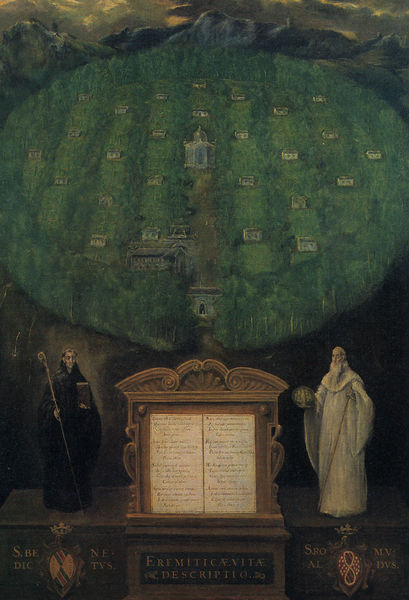
Titel: Allegorie des Ordens der Kamaldulenser
Künstler: El Greco
Standort: Madrid
Institution: Instituto Valencia de Don Juan
Schlagwörter: baum, berg, dunkel, gemälde, gott, himmel, mann, weiß, wolken, bäume, grün, landschaft, ocker, stadt, braun, licht, männer, schwarz, gebäude, gras, haus, rasen, wiese, beige, malerei, alt, bart, jung, bibel, bärtig, böse, falten, rahmen, schädel, sockel, tod, feld, felder, häuser, natur, weide, kirche, rauch, land, figur, gewand, kutte, stehend, gewänder, krone, wald, kreis, rund, stock, garten, schrift, düster, ansicht, stab, berge, gebirge, hecke, vogelperspektive, figuren, kuppel, bischof, papst, tafel, inschrift, podest, stadtansicht, wei, paradies, eingang, buch, kloster, kreuz, religion, denkmal, traum, text, stilisiert, kugel, friedhof, orden, habit, schematisch, vereinfacht, altar, gestalten, namen, buchseite, wappen, seiten, grab, gut, teufel, mittelalter, klerus, kapelle, gebirg, mönch, gebote, geistliche, heiliger, mönche, plan, heilige, buchseiten, globus, welt, el greco, beschreibung, besitz, staat, grabmal, vogelschau, legende, kronen, latein, lageplan, lateinisch, schrifttafel, eremit, retabel, stifter, tafeln, grabstein, bischofsstab, abt, träume, stammbaum, kleriker, lebensbaum, kirchenmänner, greco, biscof, imschrift, klerikaler, gut und böse, imagination, kütte, prior, länderei, descriptio, eremitei, ex voto, gebote 10, küte, kegende